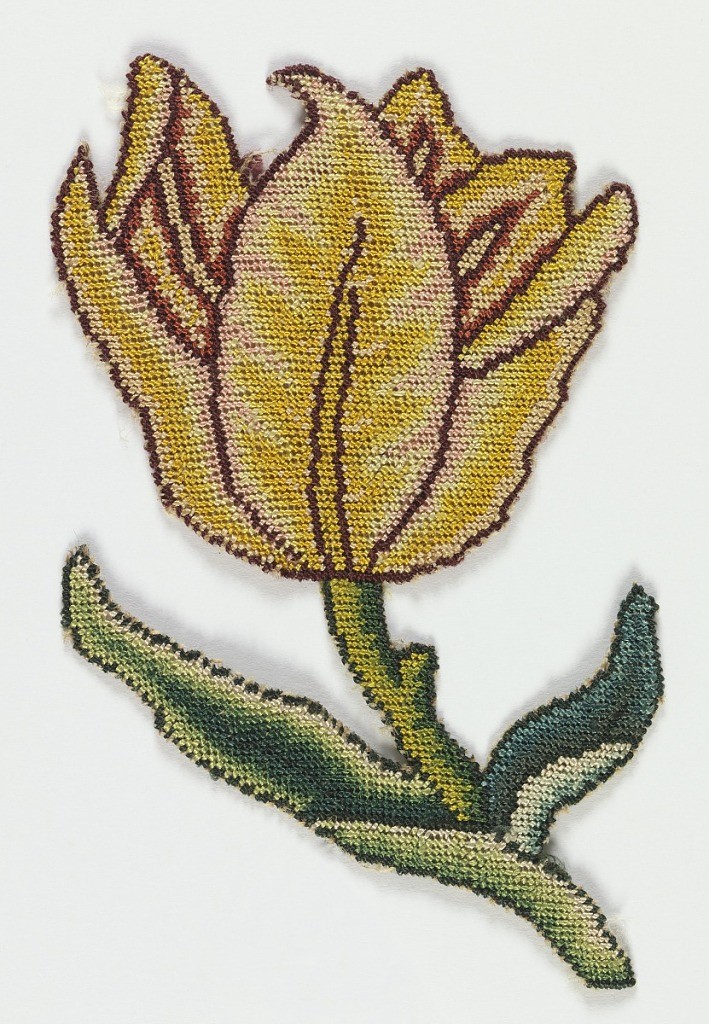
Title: Embroidered slip
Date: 17th century
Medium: silk embroidery on linen foundation Technique: embroidered in counted stitches
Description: Embroidered yellow tulip with a stem and green leaves. Cut away from a larger piece of canvas. Intended for applique.